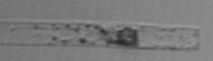
Label: Dactyliosolen_blavyanus